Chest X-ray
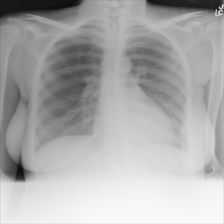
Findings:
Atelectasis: negative
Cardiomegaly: positive
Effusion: negative
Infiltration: negative
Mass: negative
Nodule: negative
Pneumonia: negative
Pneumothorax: negative
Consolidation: negative
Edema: negative
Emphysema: negative
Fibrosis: negative
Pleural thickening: negative
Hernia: negative